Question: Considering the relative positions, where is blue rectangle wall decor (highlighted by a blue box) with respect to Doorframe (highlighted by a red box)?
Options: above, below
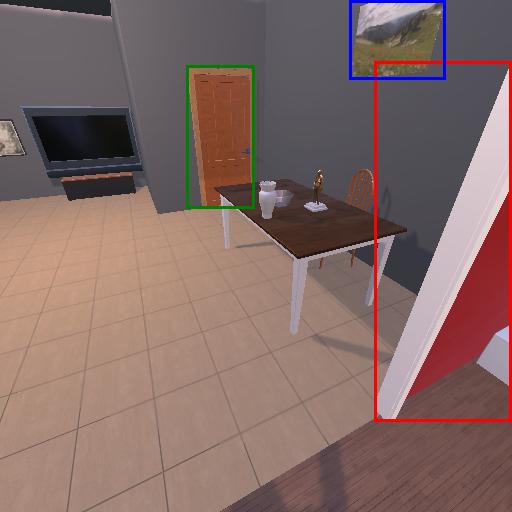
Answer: above